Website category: university
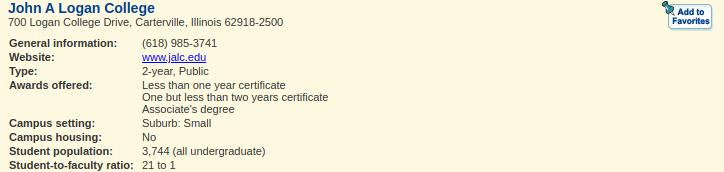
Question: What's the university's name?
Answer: John A Logan College

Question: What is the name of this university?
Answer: John A Logan College

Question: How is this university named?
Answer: John A Logan College

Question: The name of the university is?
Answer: John A Logan College

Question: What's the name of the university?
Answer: John A Logan College

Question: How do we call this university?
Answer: John A Logan College

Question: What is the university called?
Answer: John A Logan College

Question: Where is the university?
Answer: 700 Logan College Drive, Carterville, Illinois 62918-2500

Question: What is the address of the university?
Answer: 700 Logan College Drive, Carterville, Illinois 62918-2500

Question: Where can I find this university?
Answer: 700 Logan College Drive, Carterville, Illinois 62918-2500

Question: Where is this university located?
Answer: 700 Logan College Drive, Carterville, Illinois 62918-2500

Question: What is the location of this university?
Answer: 700 Logan College Drive, Carterville, Illinois 62918-2500

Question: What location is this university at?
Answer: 700 Logan College Drive, Carterville, Illinois 62918-2500

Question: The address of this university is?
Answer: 700 Logan College Drive, Carterville, Illinois 62918-2500

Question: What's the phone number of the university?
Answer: (618) 985-3741

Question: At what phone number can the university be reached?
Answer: (618) 985-3741

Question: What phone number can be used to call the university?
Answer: (618) 985-3741

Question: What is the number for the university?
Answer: (618) 985-3741

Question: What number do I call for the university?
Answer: (618) 985-3741

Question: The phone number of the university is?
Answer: (618) 985-3741

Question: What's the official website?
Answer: www.jalc.edu

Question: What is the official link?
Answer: www.jalc.edu

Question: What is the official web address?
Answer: www.jalc.edu

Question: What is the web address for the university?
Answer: www.jalc.edu

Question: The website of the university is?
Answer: www.jalc.edu

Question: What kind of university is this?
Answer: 2-year, Public

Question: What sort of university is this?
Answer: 2-year, Public

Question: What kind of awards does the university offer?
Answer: Less than one year certificate One but less than two years certificate Associate's degree

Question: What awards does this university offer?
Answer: Less than one year certificate One but less than two years certificate Associate's degree

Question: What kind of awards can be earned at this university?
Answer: Less than one year certificate One but less than two years certificate Associate's degree

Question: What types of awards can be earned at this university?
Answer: Less than one year certificate One but less than two years certificate Associate's degree

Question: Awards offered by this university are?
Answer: Less than one year certificate One but less than two years certificate Associate's degree

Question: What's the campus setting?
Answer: Suburb: Small

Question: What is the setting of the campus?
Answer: Suburb: Small

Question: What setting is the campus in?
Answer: Suburb: Small

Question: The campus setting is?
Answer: Suburb: Small

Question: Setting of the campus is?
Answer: Suburb: Small

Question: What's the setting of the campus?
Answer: Suburb: Small

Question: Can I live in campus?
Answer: No

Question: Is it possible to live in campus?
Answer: No

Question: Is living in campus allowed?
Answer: No

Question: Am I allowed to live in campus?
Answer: No

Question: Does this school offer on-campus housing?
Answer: No

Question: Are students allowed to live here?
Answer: No

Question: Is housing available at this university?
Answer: No

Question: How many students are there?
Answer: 3,744 (all undergraduate)

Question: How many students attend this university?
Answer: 3,744 (all undergraduate)

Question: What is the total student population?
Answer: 3,744 (all undergraduate)

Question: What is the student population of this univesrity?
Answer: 3,744 (all undergraduate)

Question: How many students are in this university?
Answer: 3,744 (all undergraduate)

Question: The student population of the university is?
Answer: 3,744 (all undergraduate)

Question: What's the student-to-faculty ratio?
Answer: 21 to 1

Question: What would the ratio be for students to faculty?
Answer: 21 to 1

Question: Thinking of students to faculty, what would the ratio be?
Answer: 21 to 1

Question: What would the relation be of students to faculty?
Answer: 21 to 1

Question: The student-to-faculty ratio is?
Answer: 21 to 1

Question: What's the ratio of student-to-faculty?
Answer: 21 to 1

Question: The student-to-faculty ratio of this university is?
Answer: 21 to 1